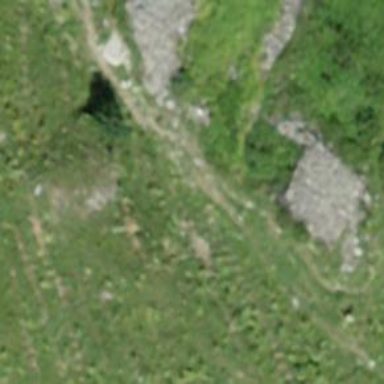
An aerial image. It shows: Path.